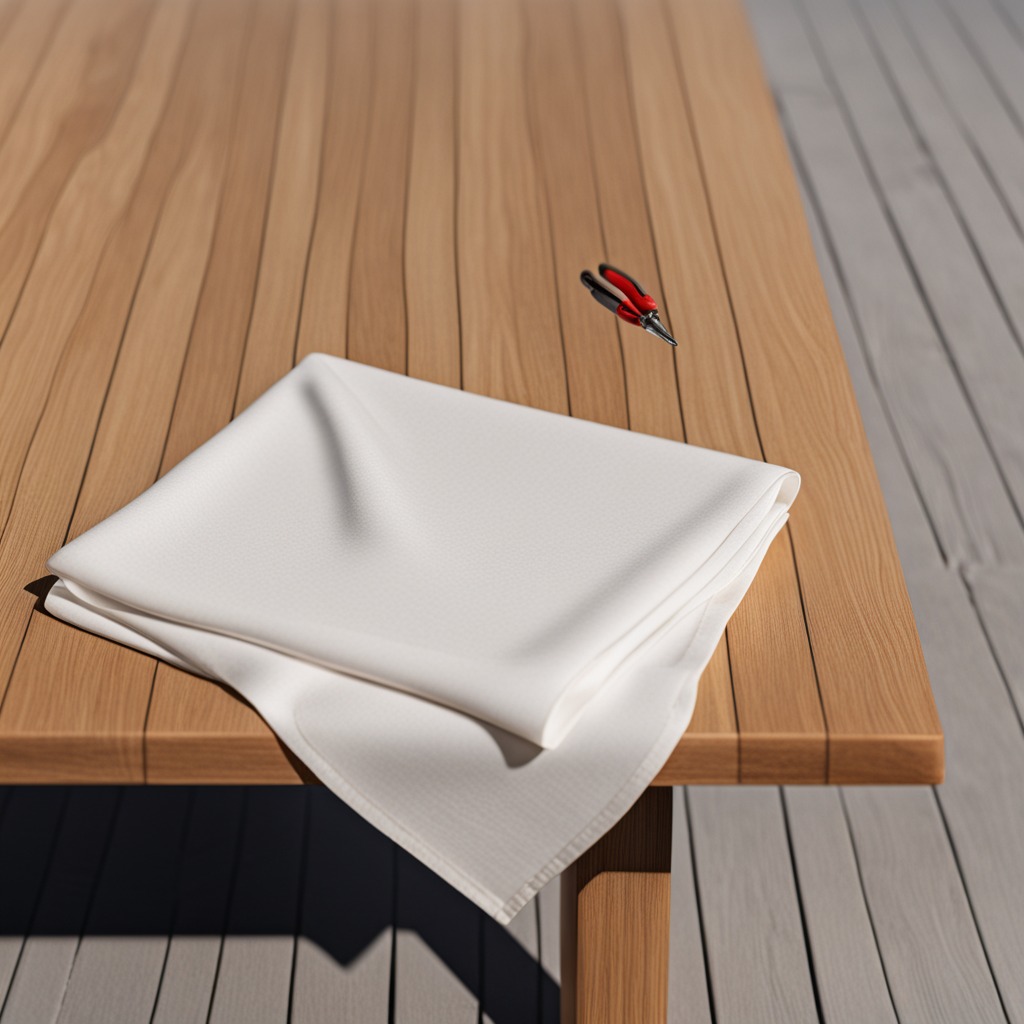
A plier lying on the wooden table.